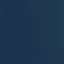
Land use / land cover class: SeaLake